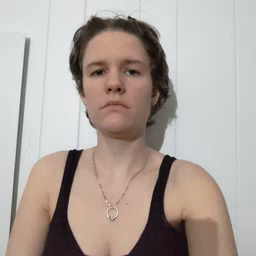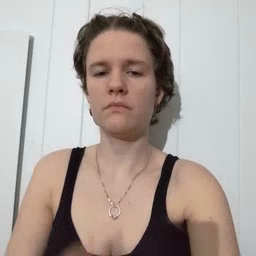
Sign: make